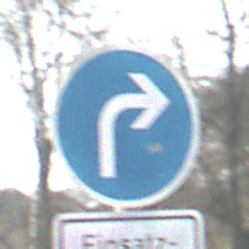
Verkehrszeichen: VorgeschriebeneFahrtrichtungRechts
Zusatzzeichen unten: BesondereFahrzeugeUndTransportgueter3
Umgebung: Outdoor, Suburban
Tageszeit: MorningAfternoon
Wetter: PartlyCloudy
Licht: Natural
Jahreszeit: NotSpecified
Kontrast: HighContrast